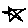
Label: star